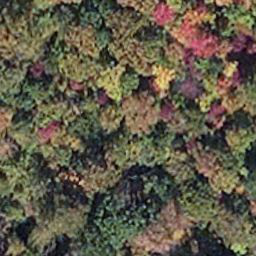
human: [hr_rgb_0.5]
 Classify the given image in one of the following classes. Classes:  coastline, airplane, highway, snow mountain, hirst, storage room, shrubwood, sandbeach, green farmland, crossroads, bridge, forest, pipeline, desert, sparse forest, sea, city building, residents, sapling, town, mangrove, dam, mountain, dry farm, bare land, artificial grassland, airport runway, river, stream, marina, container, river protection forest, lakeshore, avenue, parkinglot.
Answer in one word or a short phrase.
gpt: mangrove